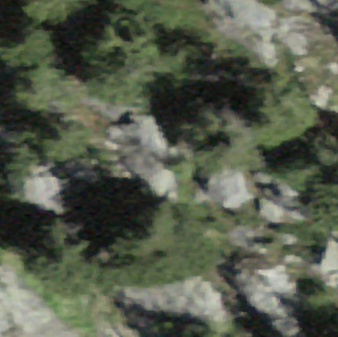
Label: bouldering_area